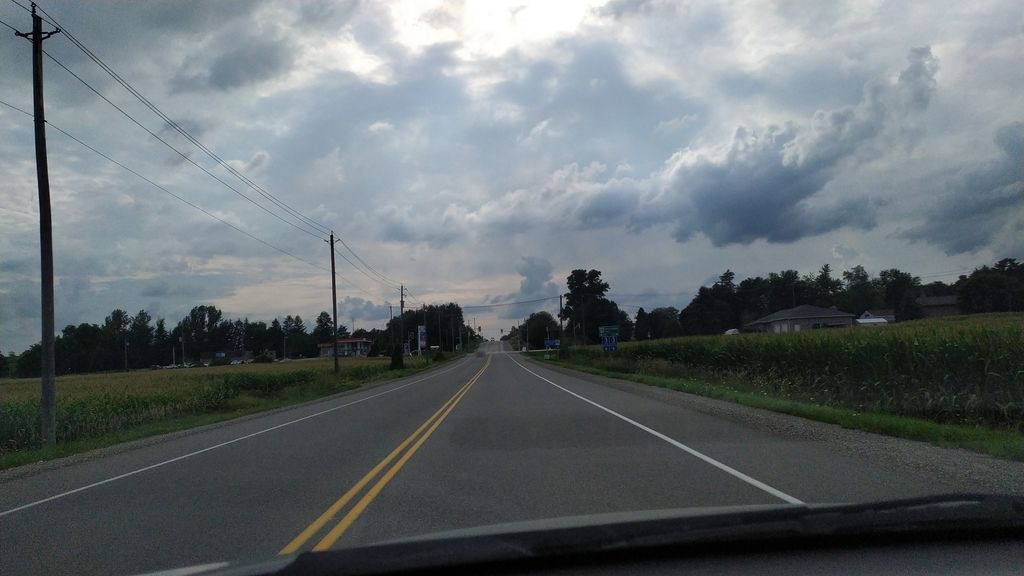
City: kitchener-waterloo